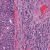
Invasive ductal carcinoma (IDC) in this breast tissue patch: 1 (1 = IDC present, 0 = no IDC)